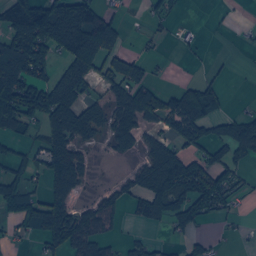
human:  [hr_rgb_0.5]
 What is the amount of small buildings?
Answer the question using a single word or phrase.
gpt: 455

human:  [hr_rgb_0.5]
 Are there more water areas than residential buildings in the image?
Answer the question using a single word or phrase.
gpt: no

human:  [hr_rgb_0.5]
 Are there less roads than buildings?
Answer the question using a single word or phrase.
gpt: yes

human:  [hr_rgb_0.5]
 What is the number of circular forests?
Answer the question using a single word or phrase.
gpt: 0

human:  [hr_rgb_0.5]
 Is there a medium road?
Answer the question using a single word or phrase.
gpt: no

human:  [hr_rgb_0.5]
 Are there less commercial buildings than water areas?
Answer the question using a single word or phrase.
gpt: yes

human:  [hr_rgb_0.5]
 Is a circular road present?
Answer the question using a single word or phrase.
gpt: no

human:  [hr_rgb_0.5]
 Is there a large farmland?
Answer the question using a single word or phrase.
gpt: yes

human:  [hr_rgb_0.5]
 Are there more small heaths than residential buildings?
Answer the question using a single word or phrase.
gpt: no

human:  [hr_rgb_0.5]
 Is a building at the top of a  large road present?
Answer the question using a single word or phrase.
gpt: no

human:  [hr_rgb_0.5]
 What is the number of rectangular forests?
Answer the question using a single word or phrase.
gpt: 22

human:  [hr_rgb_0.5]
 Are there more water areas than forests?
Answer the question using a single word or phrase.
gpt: no

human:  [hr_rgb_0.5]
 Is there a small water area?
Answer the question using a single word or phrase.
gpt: yes

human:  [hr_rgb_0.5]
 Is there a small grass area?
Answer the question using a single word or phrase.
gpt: yes

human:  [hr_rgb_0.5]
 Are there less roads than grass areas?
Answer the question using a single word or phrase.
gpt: no

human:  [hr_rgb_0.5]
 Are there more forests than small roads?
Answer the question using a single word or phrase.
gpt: yes

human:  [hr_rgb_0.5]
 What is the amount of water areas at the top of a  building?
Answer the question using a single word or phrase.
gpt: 15

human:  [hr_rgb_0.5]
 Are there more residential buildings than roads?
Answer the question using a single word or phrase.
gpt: yes

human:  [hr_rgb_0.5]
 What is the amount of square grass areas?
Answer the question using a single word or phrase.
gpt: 0

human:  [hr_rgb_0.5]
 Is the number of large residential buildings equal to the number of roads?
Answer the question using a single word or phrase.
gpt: no

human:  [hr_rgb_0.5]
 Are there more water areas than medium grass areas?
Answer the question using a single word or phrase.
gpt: no

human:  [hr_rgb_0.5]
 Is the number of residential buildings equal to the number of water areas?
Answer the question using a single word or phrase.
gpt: no

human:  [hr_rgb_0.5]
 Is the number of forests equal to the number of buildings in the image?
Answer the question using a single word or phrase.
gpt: no

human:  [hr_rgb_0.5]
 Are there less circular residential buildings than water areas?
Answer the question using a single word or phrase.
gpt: yes

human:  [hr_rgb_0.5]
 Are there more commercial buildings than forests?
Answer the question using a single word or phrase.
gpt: no

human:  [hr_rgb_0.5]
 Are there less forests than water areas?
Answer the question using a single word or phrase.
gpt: no

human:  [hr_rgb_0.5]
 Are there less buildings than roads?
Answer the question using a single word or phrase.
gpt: no

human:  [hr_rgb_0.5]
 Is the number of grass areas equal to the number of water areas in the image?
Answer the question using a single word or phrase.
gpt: no

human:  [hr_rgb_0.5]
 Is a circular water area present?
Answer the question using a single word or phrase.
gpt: yes

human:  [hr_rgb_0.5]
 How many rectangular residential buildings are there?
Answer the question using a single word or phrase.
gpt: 353

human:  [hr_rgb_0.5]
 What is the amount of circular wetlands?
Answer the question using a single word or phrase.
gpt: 0

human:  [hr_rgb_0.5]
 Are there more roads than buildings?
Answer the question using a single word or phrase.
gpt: no

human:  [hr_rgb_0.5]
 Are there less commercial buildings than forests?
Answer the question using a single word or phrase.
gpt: yes

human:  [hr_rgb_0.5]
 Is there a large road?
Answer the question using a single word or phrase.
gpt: no

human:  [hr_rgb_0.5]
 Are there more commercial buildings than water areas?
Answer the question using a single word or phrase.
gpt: no

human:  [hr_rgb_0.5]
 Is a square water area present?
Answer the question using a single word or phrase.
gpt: yes